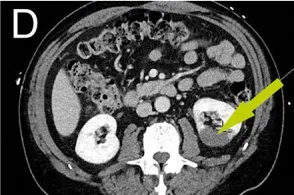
C: Arrow points to a superior pole splenic infarction.
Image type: radiology (ct)